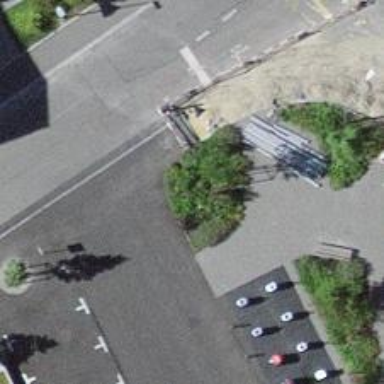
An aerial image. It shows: Post box is visible.